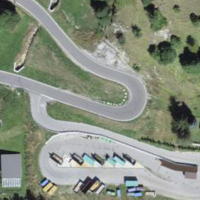
EUNIS habitat code: 26
Species observed at this site:
Aquila chrysaetos
Echium vulgare